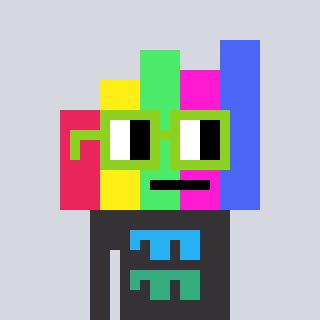
a pixel art character with square light green glasses, a bar chart-shaped head and a grayscale-colored body on a cool background